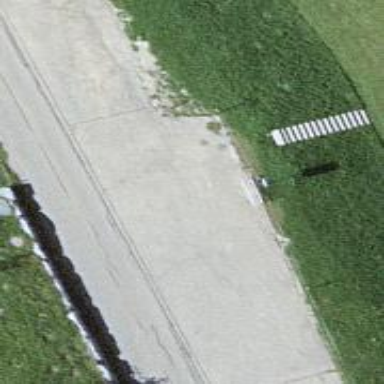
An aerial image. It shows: Bench.